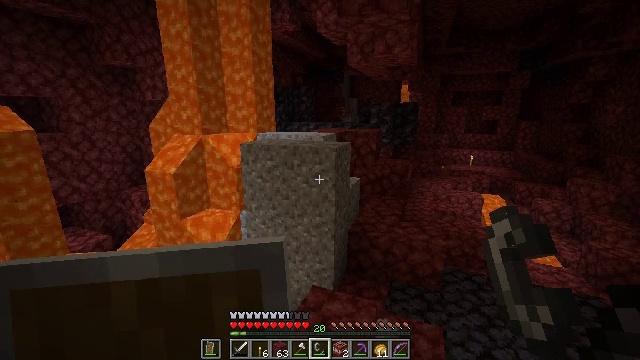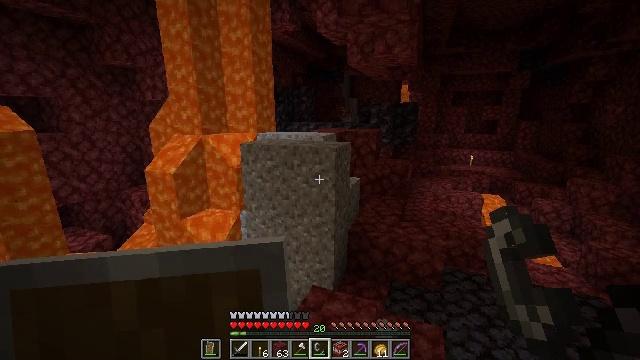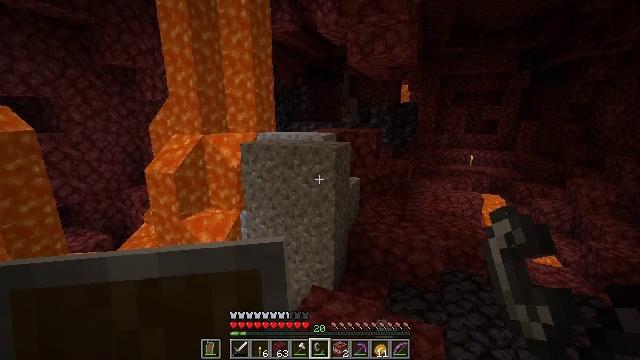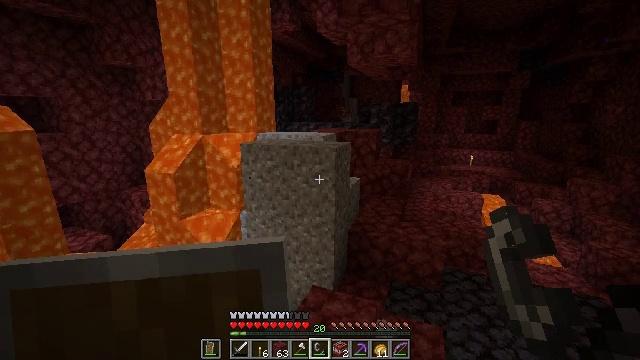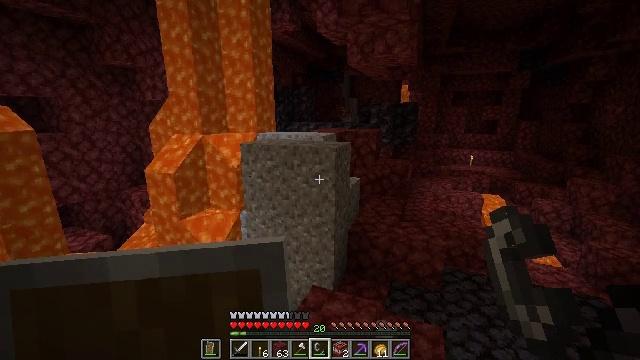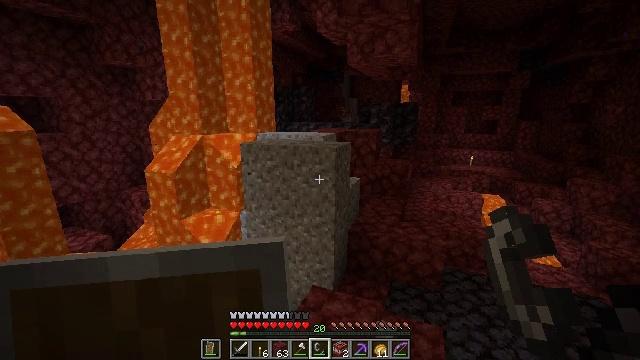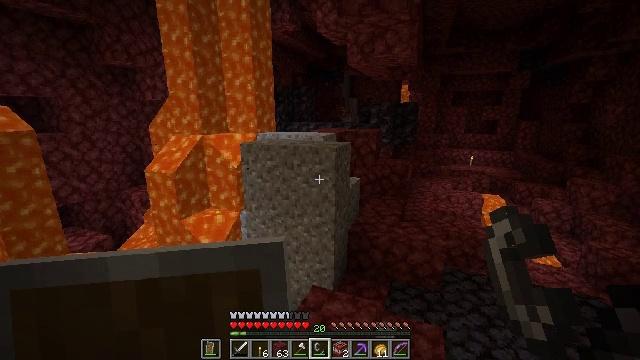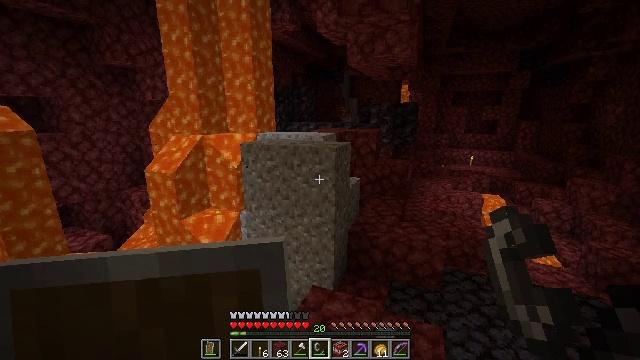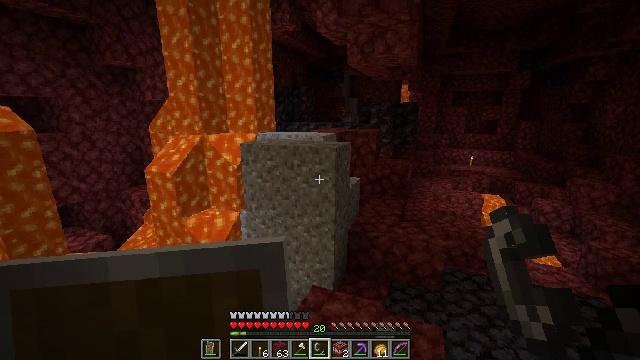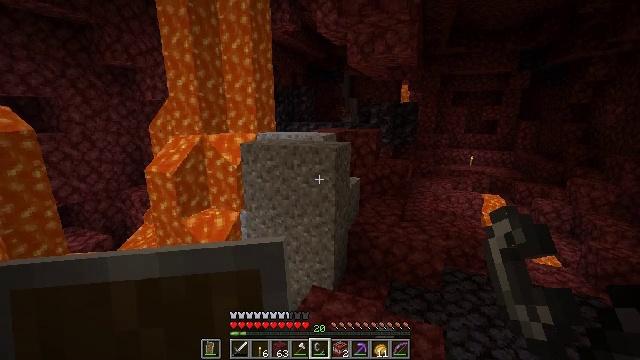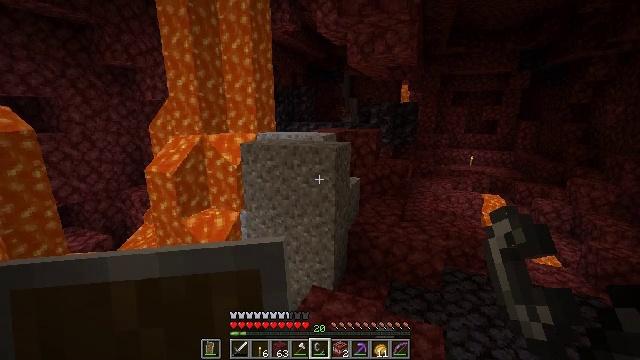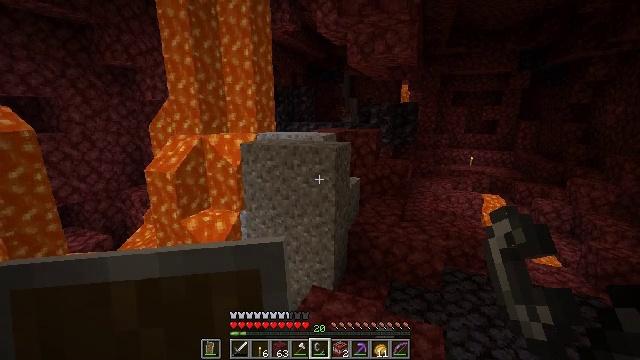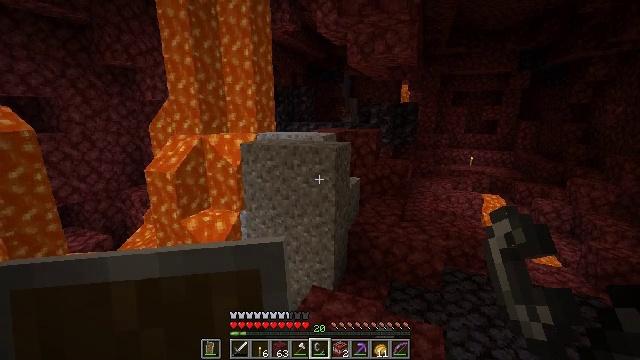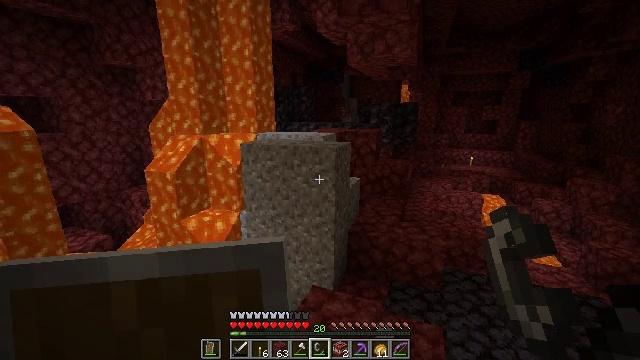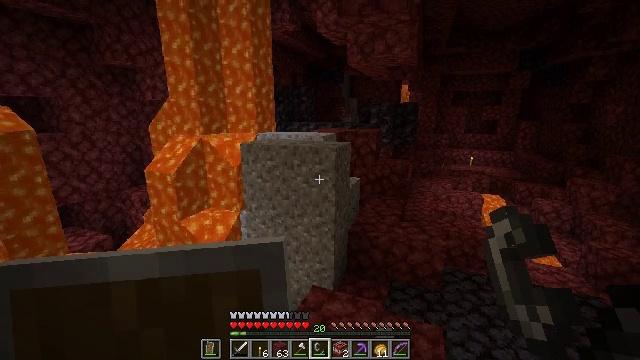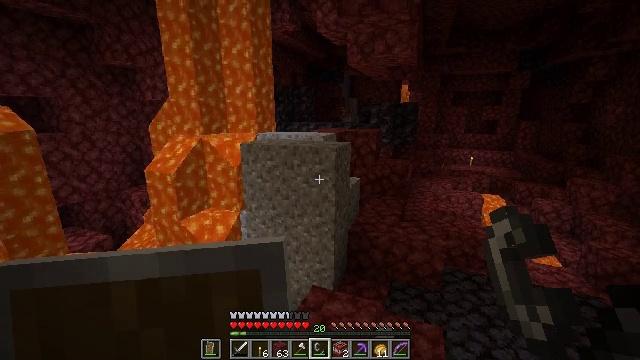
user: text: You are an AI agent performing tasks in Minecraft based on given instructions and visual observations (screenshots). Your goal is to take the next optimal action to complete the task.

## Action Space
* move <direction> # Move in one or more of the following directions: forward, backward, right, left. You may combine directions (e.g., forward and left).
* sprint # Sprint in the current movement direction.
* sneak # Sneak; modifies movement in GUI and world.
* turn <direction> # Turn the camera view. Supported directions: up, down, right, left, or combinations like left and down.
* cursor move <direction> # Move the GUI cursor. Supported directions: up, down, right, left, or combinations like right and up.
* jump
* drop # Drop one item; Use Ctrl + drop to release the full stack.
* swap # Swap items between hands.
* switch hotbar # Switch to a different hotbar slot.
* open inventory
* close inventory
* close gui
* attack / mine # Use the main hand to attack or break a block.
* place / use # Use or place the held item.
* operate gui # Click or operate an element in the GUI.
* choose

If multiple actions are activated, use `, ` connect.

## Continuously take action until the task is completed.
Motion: motion action
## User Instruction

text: Collect ancient debris for Netherite crafting.
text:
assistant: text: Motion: no_op
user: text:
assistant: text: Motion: no_op
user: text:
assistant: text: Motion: no_op
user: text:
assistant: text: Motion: no_op
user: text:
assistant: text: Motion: no_op
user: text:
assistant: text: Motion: no_op
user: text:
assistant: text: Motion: no_op
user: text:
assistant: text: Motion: no_op
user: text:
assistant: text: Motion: no_op
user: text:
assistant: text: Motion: no_op
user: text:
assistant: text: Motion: no_op
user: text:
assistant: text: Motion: no_op
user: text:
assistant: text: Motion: no_op
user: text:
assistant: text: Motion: no_op
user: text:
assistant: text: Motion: no_op
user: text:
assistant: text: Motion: no_op
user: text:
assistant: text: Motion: no_op
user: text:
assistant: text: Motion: turn right and down
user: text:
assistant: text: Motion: turn right and down
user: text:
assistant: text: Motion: turn right and down
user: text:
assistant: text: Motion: turn down
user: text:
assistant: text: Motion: turn down
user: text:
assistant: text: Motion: turn down
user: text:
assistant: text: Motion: turn down
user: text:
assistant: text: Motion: turn down
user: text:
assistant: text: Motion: turn down
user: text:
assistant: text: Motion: turn down
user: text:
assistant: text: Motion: no_op
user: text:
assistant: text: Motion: turn down
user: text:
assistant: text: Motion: turn left and down